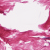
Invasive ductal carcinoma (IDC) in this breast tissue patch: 0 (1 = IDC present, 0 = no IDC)